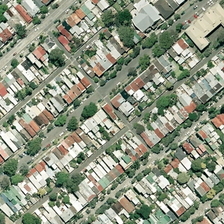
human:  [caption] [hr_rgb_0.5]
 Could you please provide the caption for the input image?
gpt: some trees are planted on both sides of the road .

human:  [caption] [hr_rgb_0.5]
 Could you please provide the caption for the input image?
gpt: a large number of houses have been built in this area .

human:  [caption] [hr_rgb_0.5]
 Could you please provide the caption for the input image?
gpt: some trees are planted on both sides of the road .

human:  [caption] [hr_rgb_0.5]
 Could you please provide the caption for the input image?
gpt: a large number of houses have been built in this area .

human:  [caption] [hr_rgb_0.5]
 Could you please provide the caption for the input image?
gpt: some trees are planted on both sides of the road .